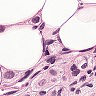
Metastatic tissue present: yes